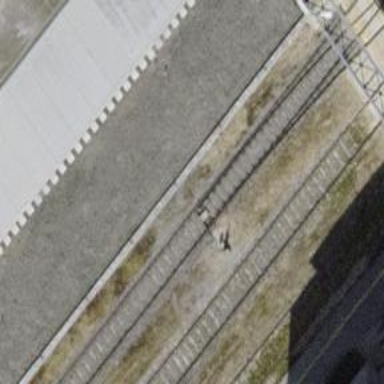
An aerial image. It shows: Railway switch.